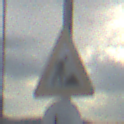
Verkehrszeichen: Arbeitsstelle
Zusatzzeichen unten: VorrangDesGegenverkehrs
Umgebung: Outdoor, RoadRail
Tageszeit: MorningAfternoon
Wetter: PartlyCloudy
Licht: Natural
Jahreszeit: NotSpecified
Kontrast: LowContrast